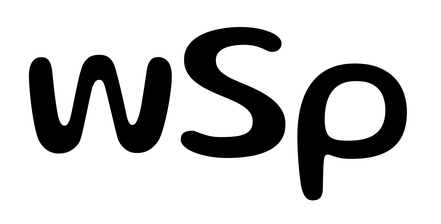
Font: Gluten_Regular